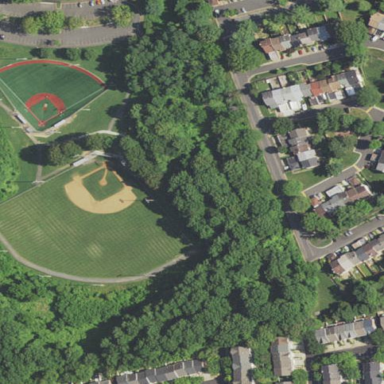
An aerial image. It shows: Baseball pitch for leisure land.